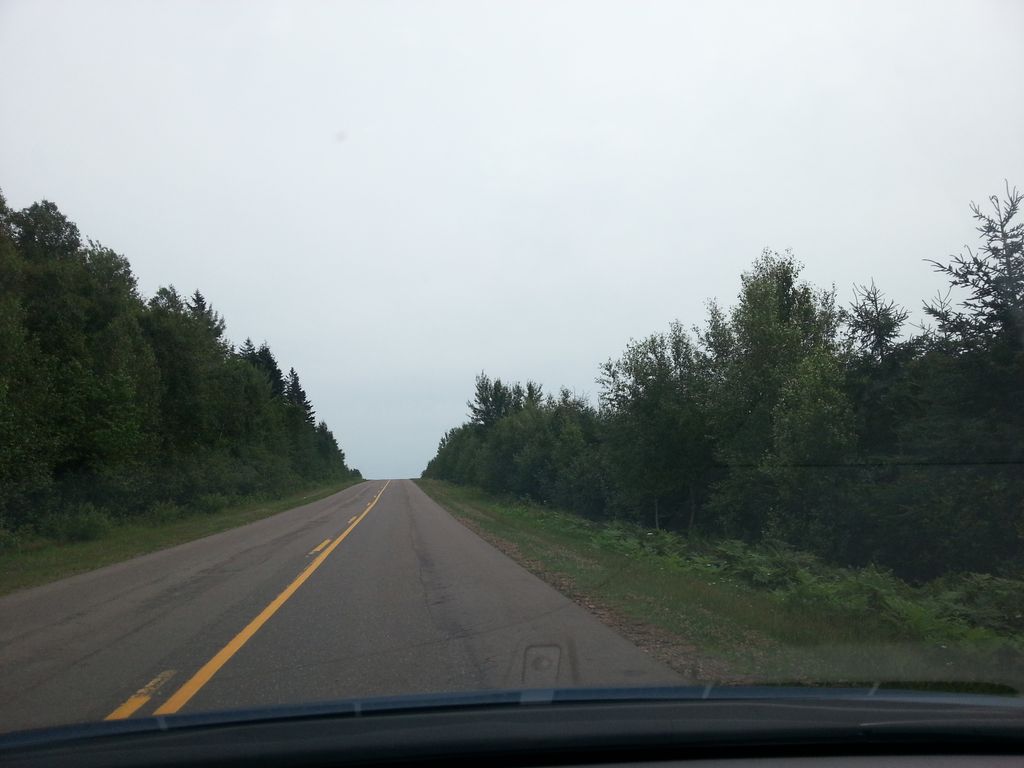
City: charlottetown